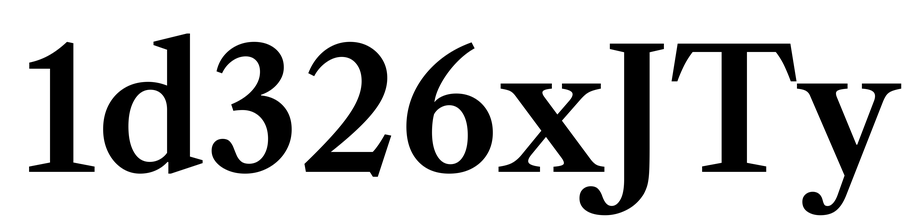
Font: LibreCaslonText_SemiBold